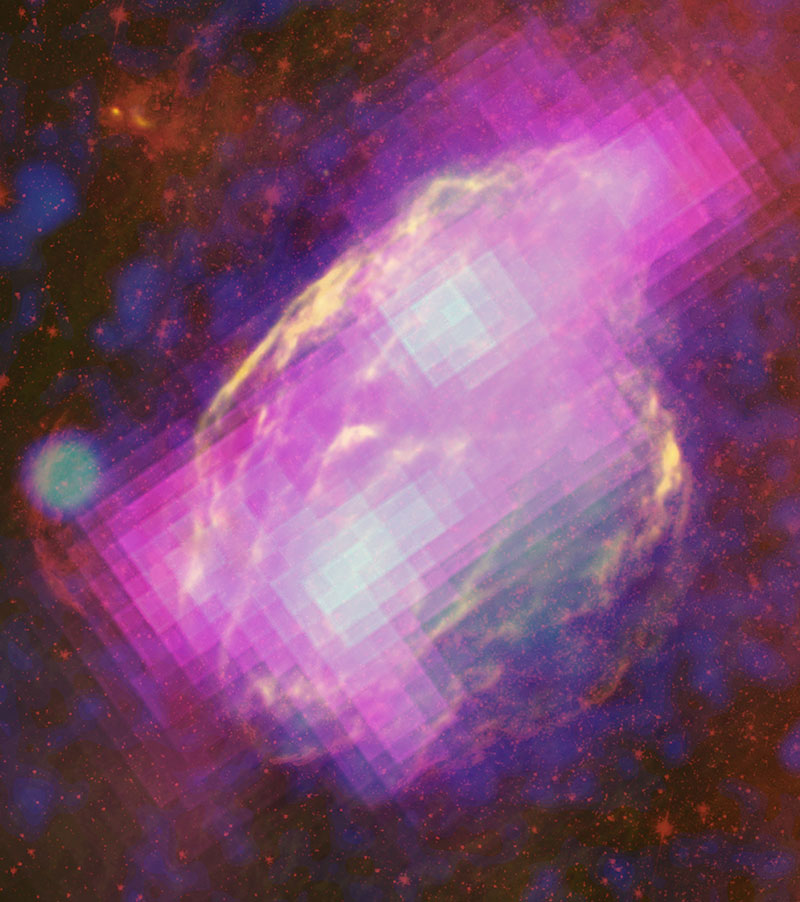
NASA's Fermi Proves Supernova Remnants Produce Cosmic Rays NASA's Fermi Proves Supernova Remnants Produce Cosmic Rays, star, space, nasa, supernova, goddard, cosmicray